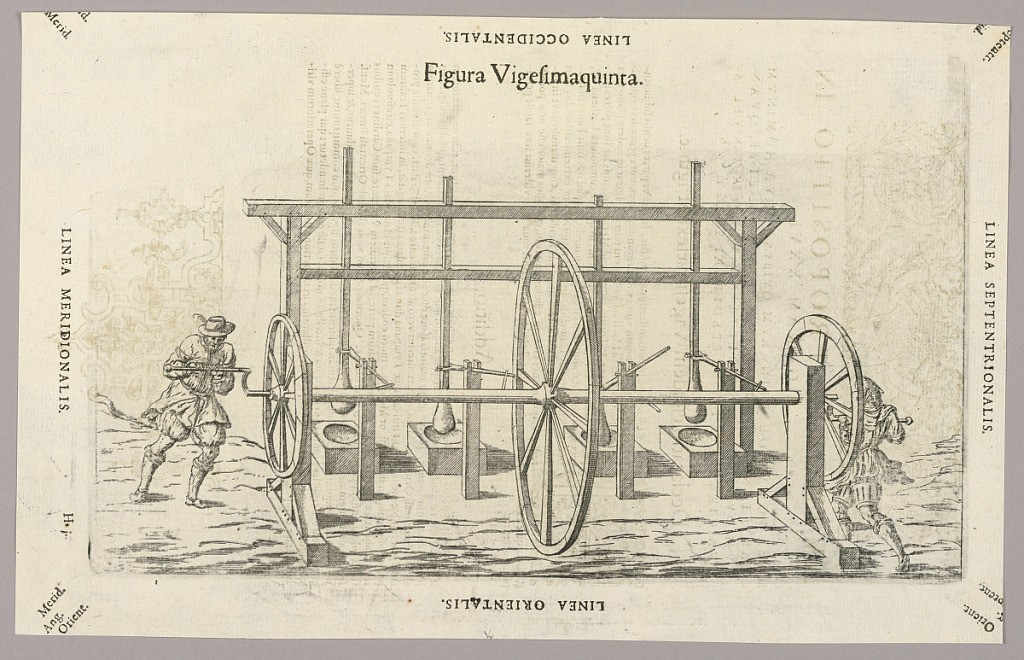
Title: Plate XXV from Theatrum instrumentorum et machinarum
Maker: Julio Paschale
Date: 1582
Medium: Woodcut on paper
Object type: Print
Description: Machine for pounding grain, probably. Three wheels on a large axel, turned by a man at each end. Spokes on the axel move levers joined to poles in a frame. Each pole with a weight, and a block underneath. Commentary in Latin on verso of 1949-152-222.